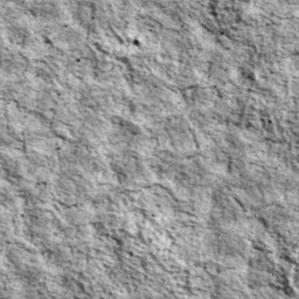
Label: non_frost